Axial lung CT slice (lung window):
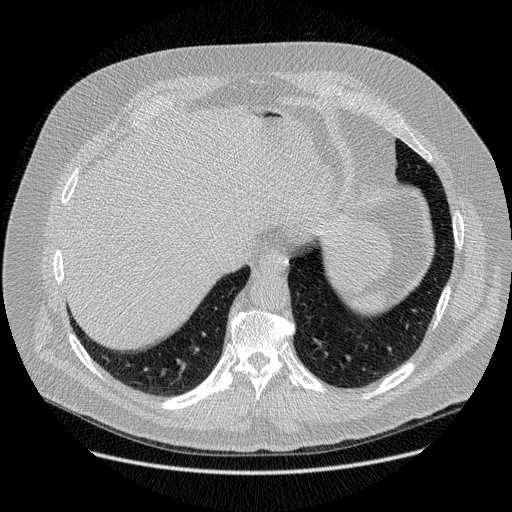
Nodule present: no